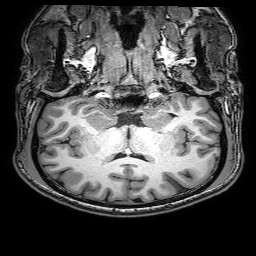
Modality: T1w
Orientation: sagittal
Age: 29
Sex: male
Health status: healthy